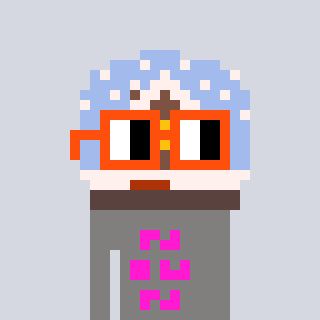
a pixel art character with square orange glasses, a snow globe-shaped head and a bluegrey-colored body on a cool background